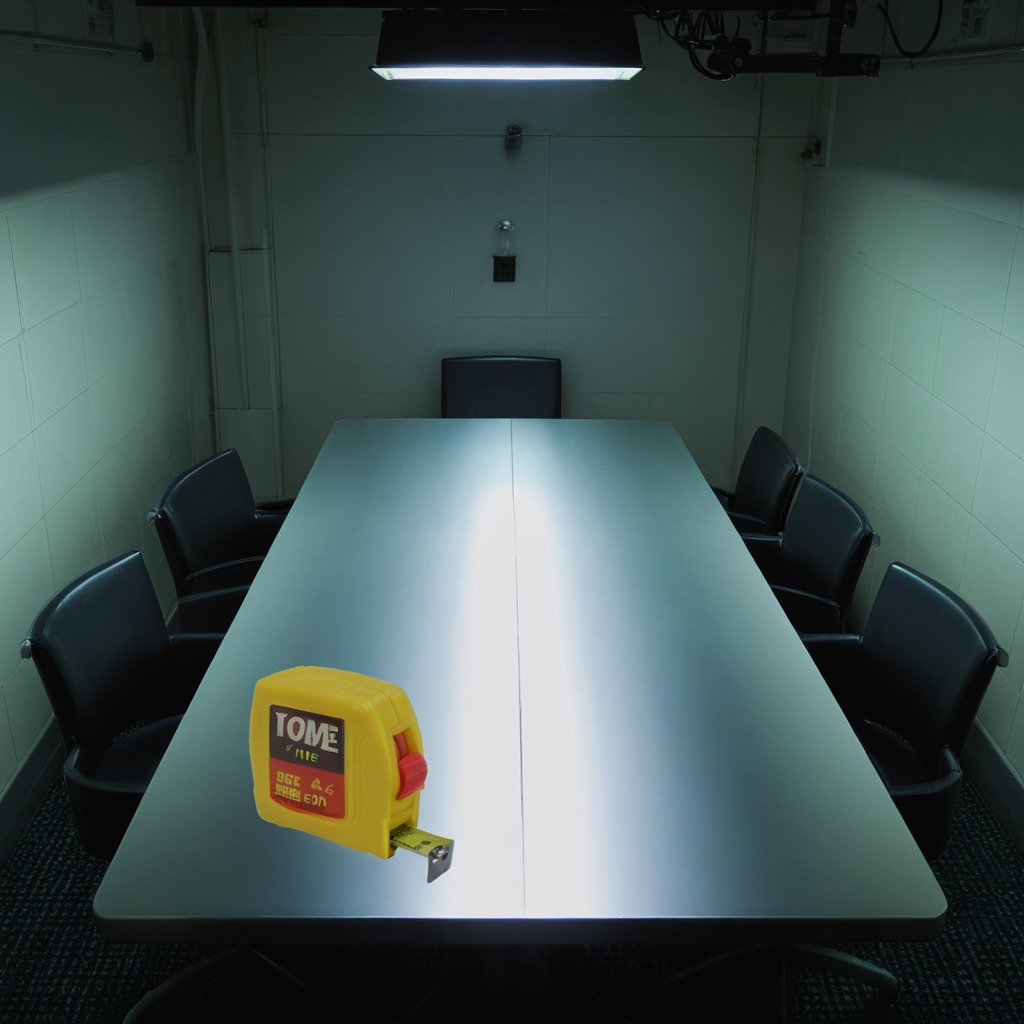
A measuring tape lies on a clean empty table in a railway signal maintenance room lit by harsh overhead fluorescents photorealistic surface textures crisp shadows high dynamic range